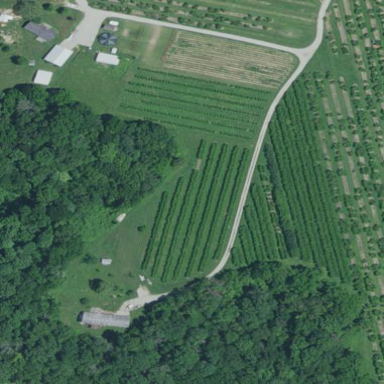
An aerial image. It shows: Orchard.